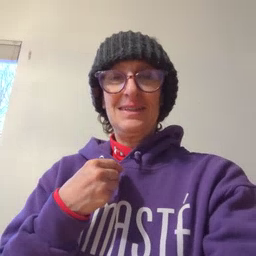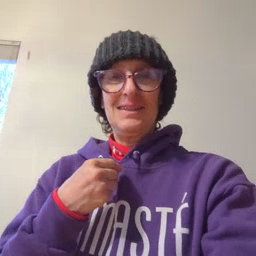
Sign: no